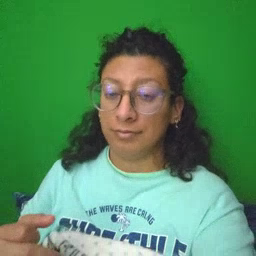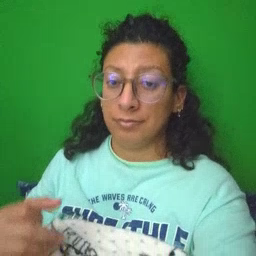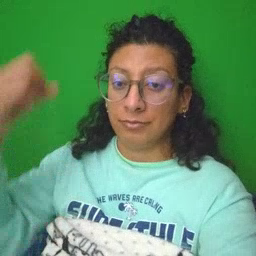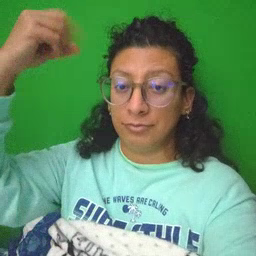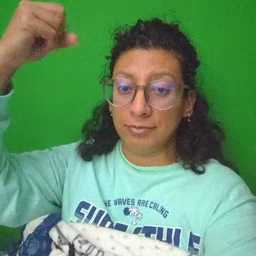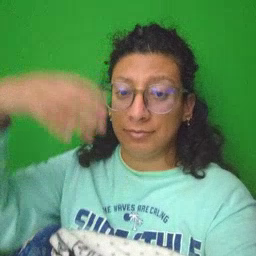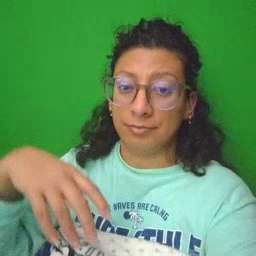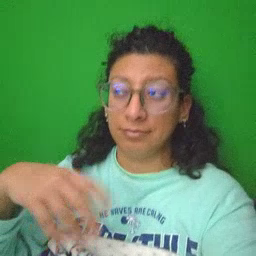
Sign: shower